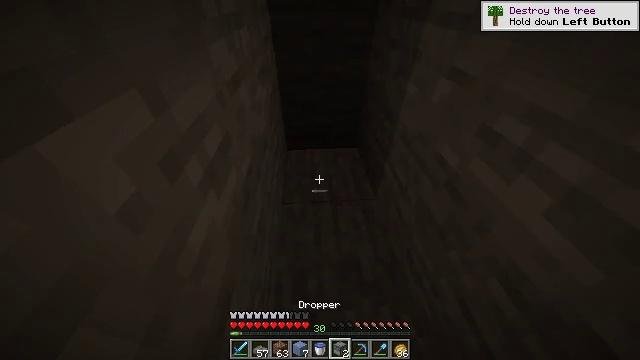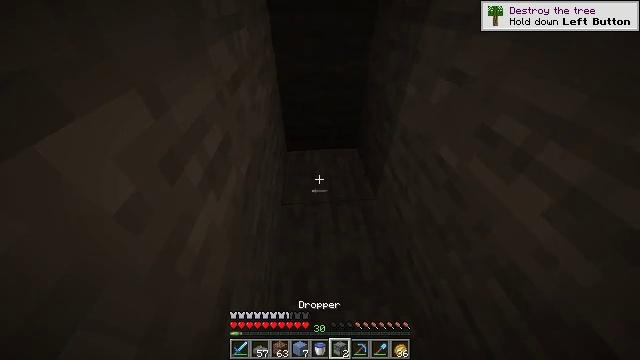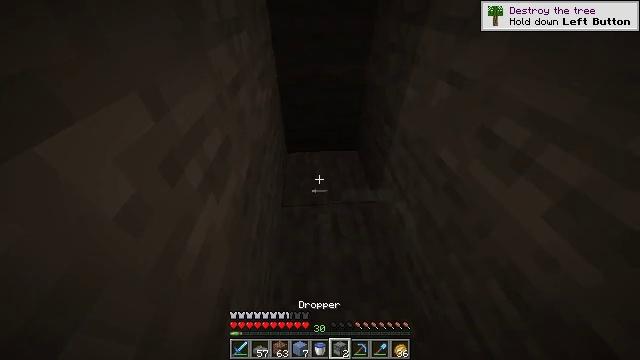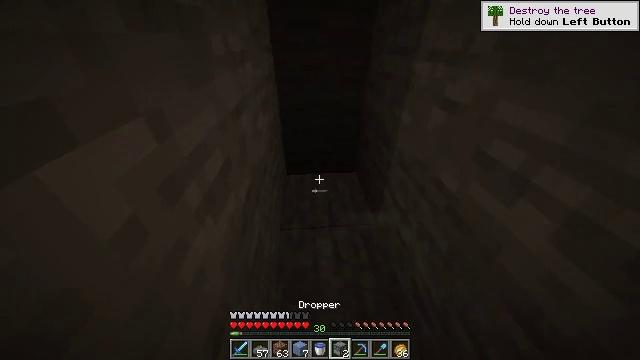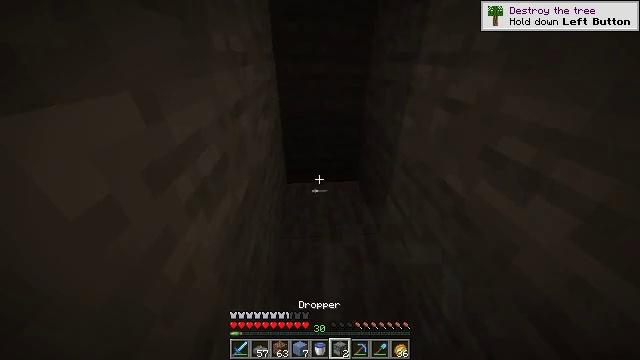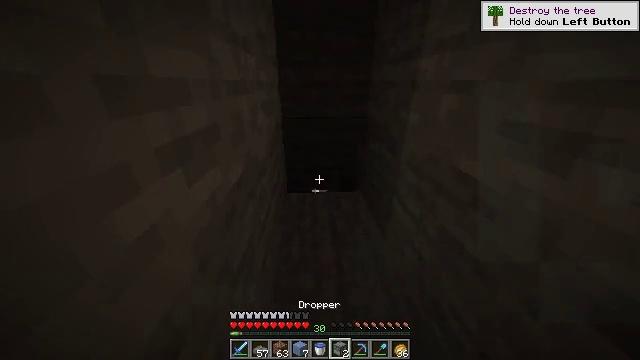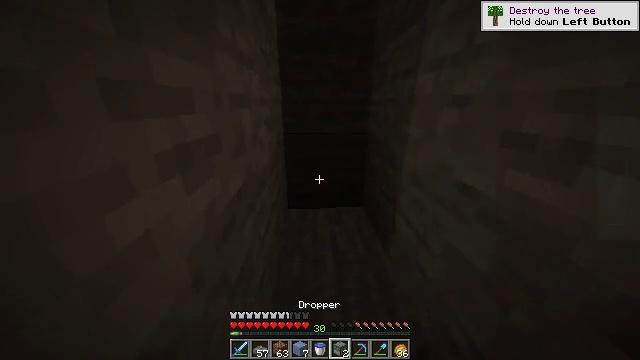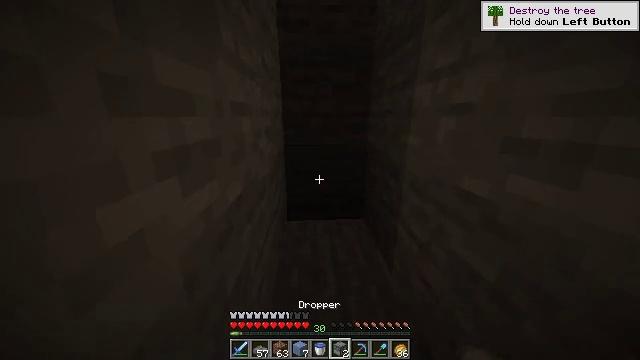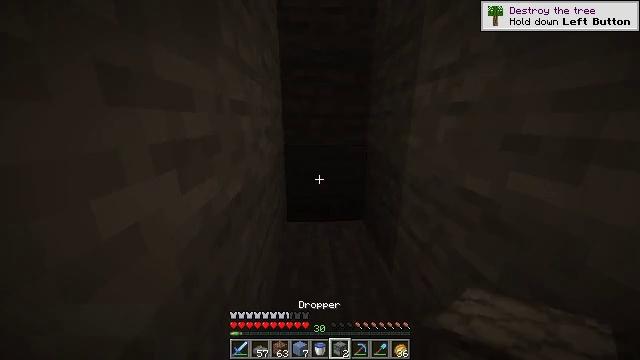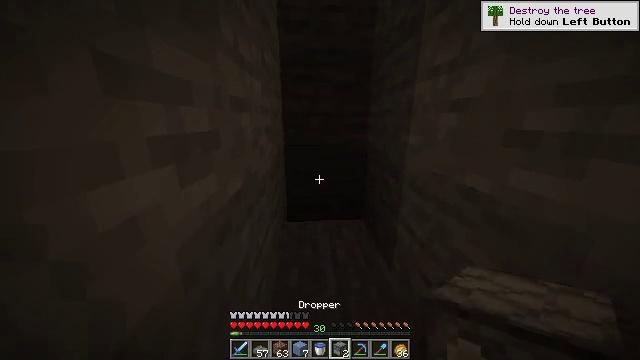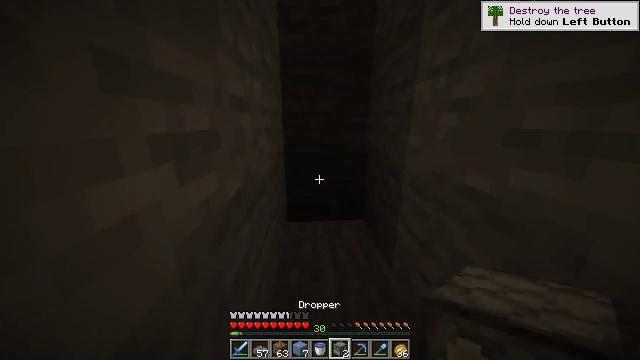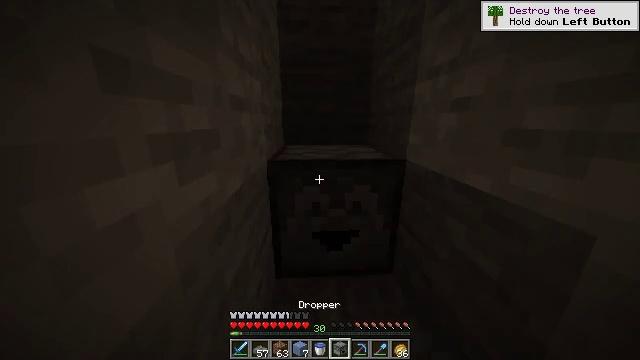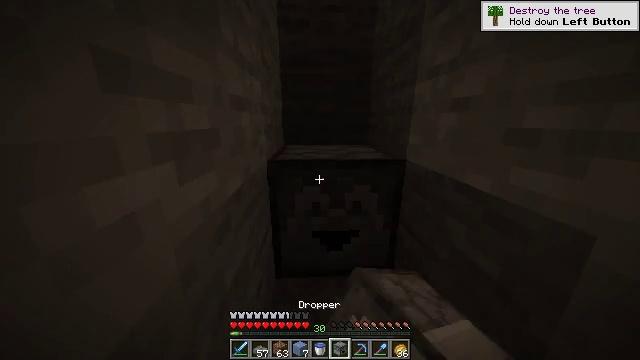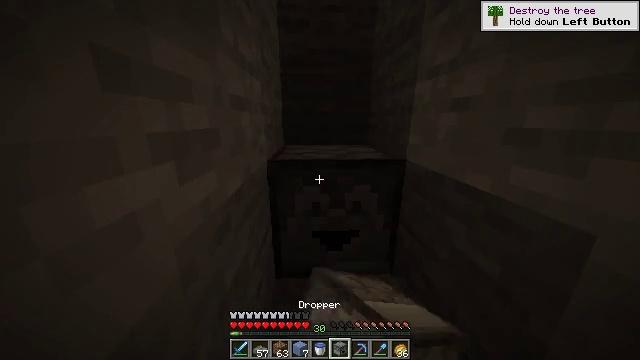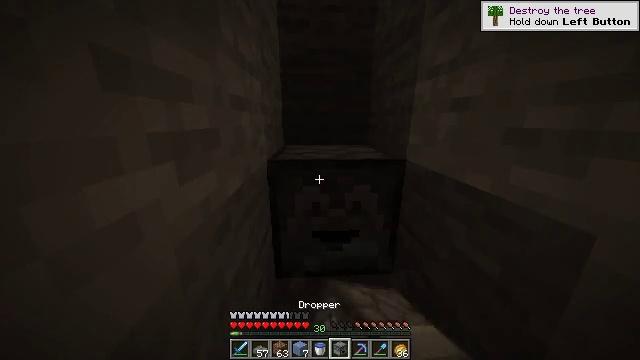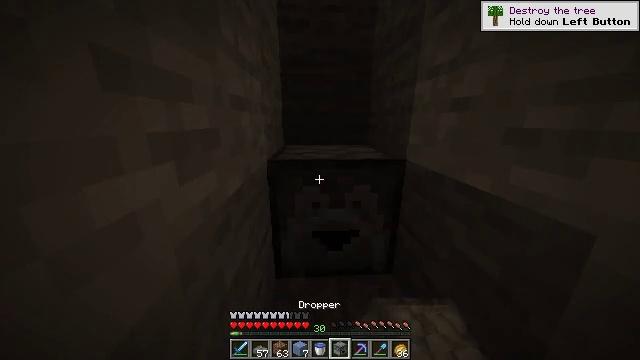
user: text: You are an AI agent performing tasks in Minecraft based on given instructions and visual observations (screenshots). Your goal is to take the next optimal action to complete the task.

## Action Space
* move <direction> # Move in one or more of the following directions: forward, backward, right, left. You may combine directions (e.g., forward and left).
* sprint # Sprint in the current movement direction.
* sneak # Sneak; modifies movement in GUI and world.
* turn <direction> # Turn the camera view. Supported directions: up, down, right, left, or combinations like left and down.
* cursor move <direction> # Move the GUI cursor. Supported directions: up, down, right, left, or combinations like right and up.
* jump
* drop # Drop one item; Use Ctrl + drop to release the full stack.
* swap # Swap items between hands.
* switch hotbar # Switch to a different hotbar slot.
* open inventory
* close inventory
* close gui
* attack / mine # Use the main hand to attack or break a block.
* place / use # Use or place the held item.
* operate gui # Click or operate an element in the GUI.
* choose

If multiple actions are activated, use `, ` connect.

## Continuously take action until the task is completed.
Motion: motion action
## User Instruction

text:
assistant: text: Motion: no_op
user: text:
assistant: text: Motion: no_op
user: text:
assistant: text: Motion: sneak, turn up
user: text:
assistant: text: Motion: sneak, turn up
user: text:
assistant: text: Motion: sneak, turn up
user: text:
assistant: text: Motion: sneak, turn up
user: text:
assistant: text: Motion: sneak, turn up
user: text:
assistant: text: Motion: sneak
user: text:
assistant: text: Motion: sneak
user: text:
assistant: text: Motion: sneak
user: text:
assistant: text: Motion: sneak, use / place
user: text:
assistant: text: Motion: sneak, use / place
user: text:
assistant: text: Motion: sneak
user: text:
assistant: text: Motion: sneak
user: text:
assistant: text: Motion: sneak
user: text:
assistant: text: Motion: sneak
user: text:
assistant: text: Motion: sneak, turn right and down
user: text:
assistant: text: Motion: turn right and down
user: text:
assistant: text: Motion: turn down
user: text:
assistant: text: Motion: turn down
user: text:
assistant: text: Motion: no_op
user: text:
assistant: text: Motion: no_op
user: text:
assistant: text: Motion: no_op
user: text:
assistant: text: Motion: no_op
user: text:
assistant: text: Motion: no_op
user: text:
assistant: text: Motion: no_op
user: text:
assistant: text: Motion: no_op
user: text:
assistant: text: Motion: turn down
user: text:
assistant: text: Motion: turn down
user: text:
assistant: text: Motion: turn left and down